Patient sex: F
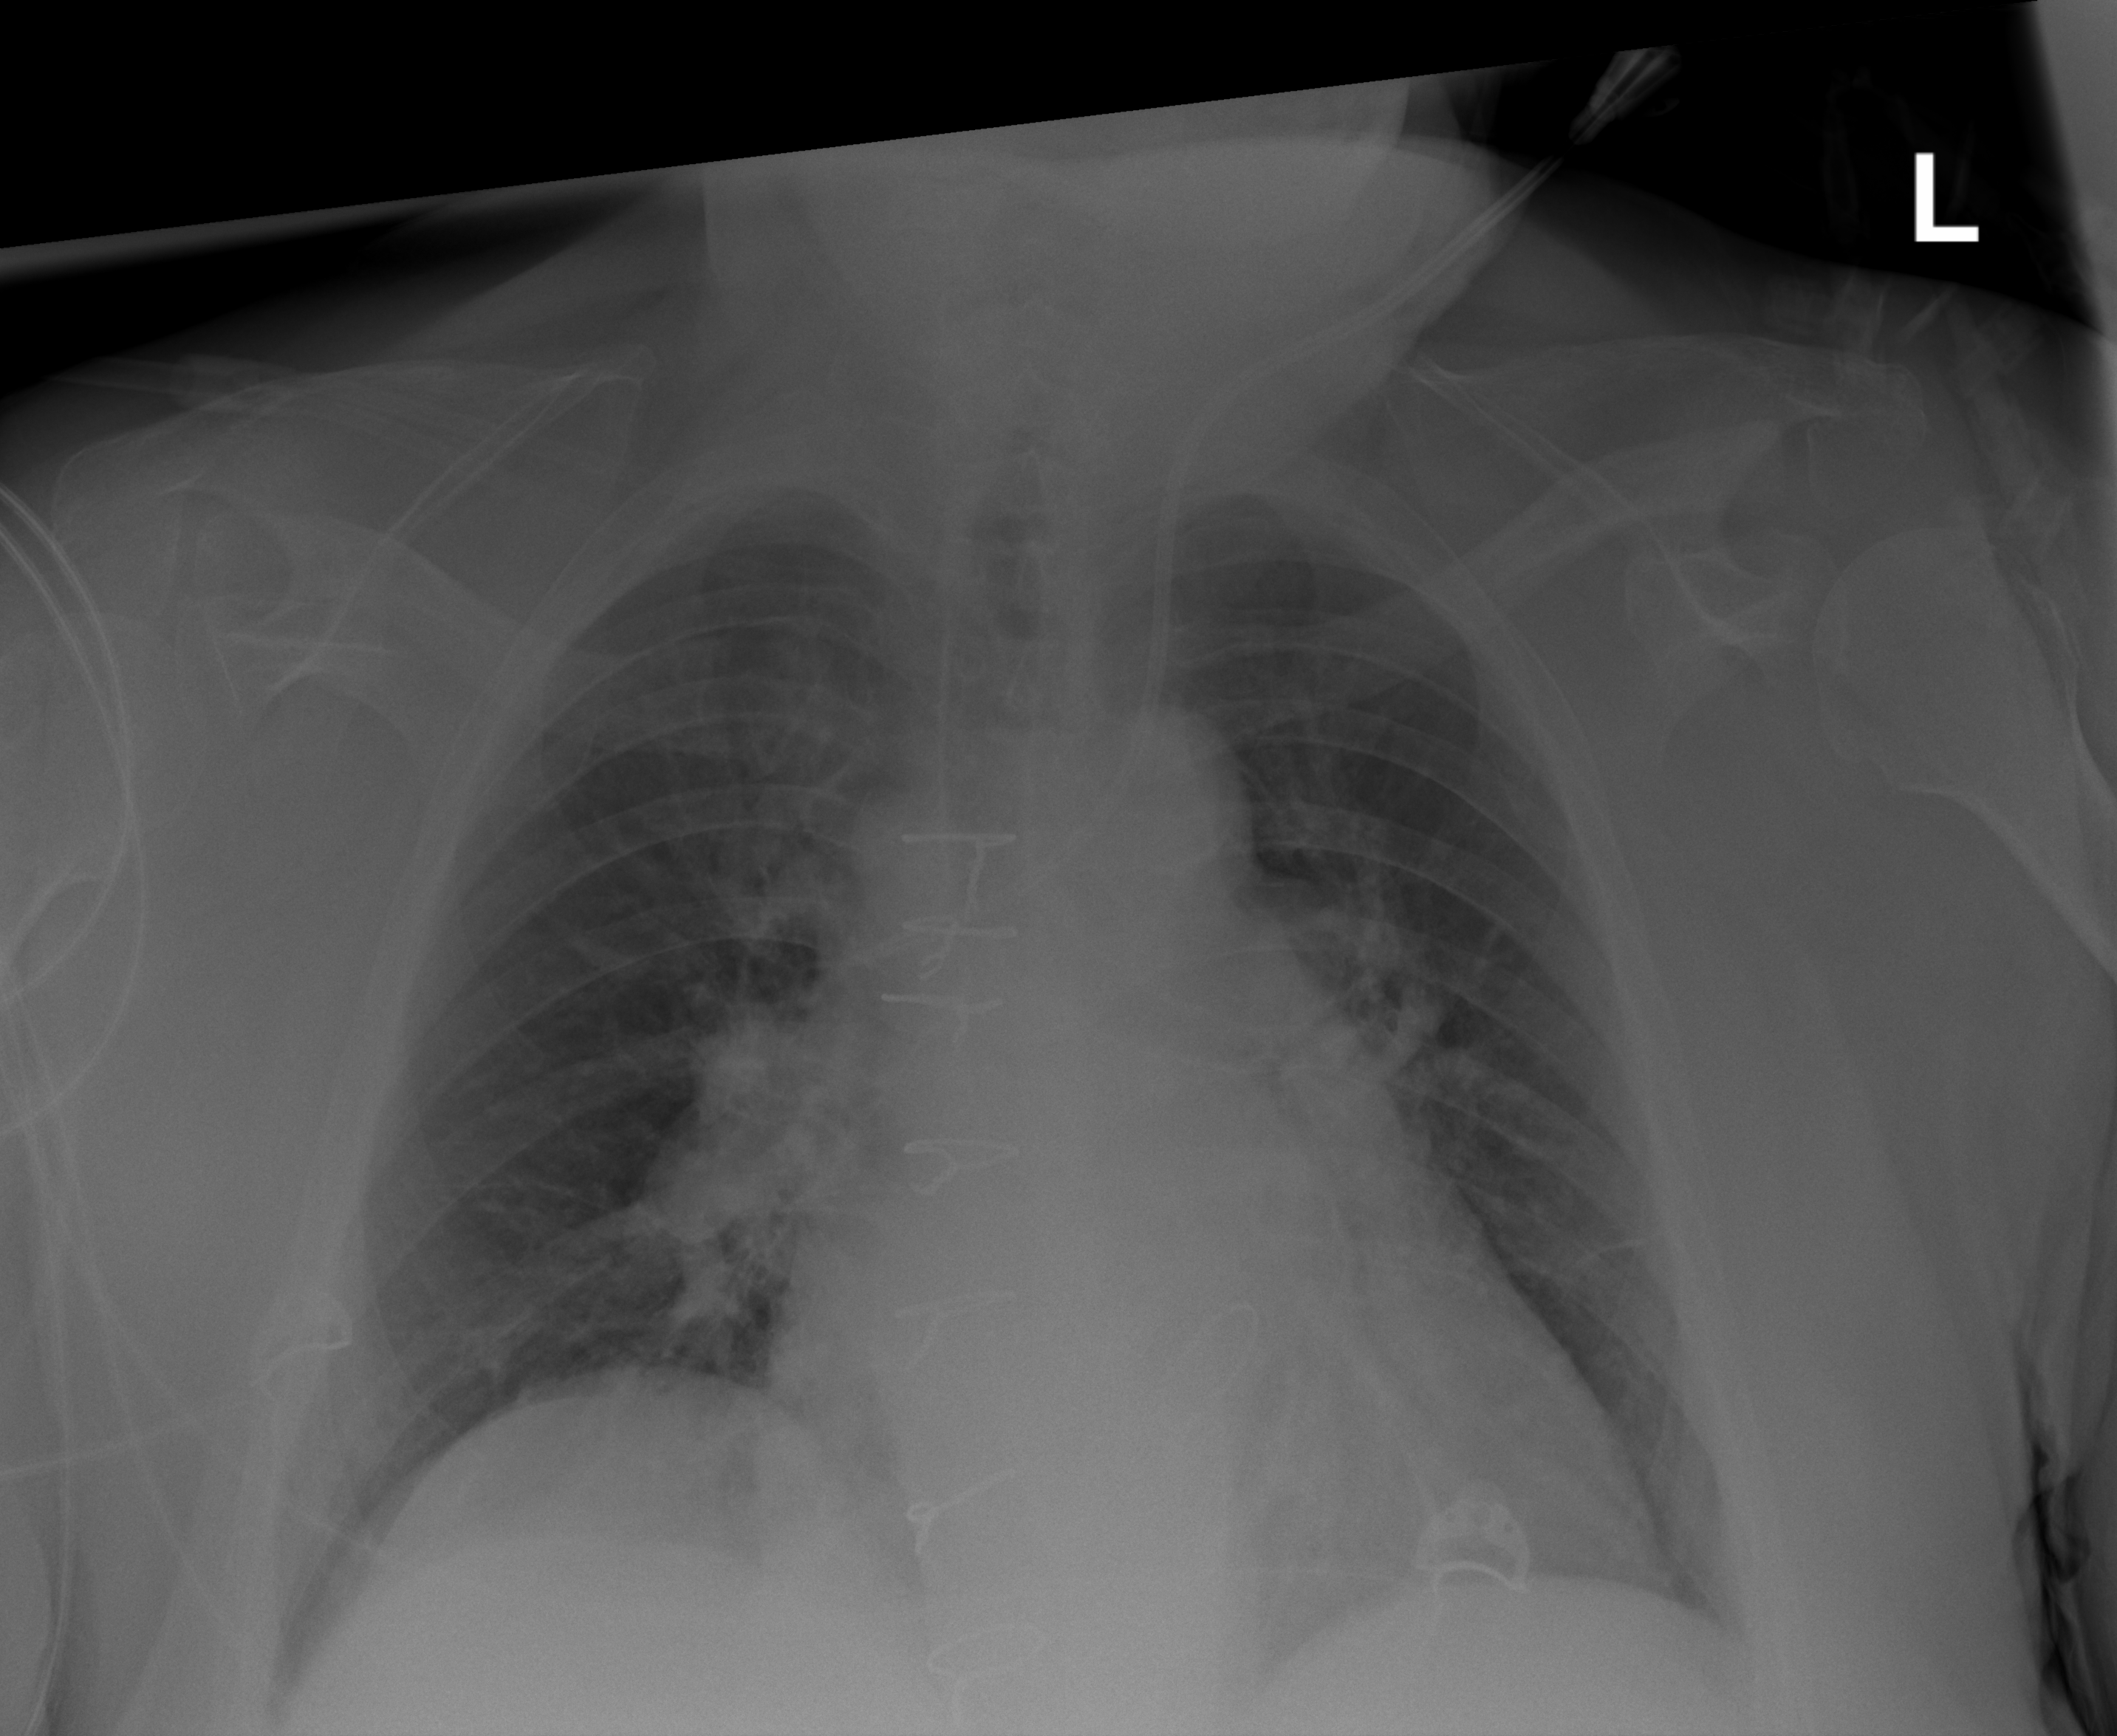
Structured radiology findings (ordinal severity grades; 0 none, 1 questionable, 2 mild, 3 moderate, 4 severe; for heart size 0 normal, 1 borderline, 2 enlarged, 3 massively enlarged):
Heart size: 2
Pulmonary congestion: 2
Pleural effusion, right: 0
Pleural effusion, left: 0
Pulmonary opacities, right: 2
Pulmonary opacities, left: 0
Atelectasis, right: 0
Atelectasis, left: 0